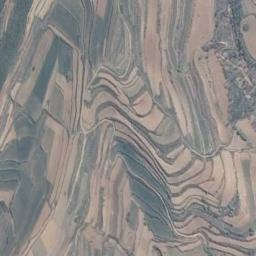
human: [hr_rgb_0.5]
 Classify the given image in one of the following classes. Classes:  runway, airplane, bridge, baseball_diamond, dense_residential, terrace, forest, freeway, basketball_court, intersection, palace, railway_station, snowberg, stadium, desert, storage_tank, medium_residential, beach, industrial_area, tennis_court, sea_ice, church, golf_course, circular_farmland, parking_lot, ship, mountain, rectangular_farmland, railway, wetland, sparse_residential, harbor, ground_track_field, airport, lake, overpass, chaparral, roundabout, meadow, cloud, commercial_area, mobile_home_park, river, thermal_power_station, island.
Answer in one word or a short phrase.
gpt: terrace